Field crop: maize
Growth stage: 1
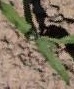
Species: maize